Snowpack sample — Buffalo Mountain, Silverthorne, Colorado, USA (1/25/25, 10:11 AM MST)
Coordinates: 39.6222, -106.1139
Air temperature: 22 °F
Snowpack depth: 110 cm
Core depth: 10 cm
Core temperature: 46.4 °F
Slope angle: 12°, slope face: 102°
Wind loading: high
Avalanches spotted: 0
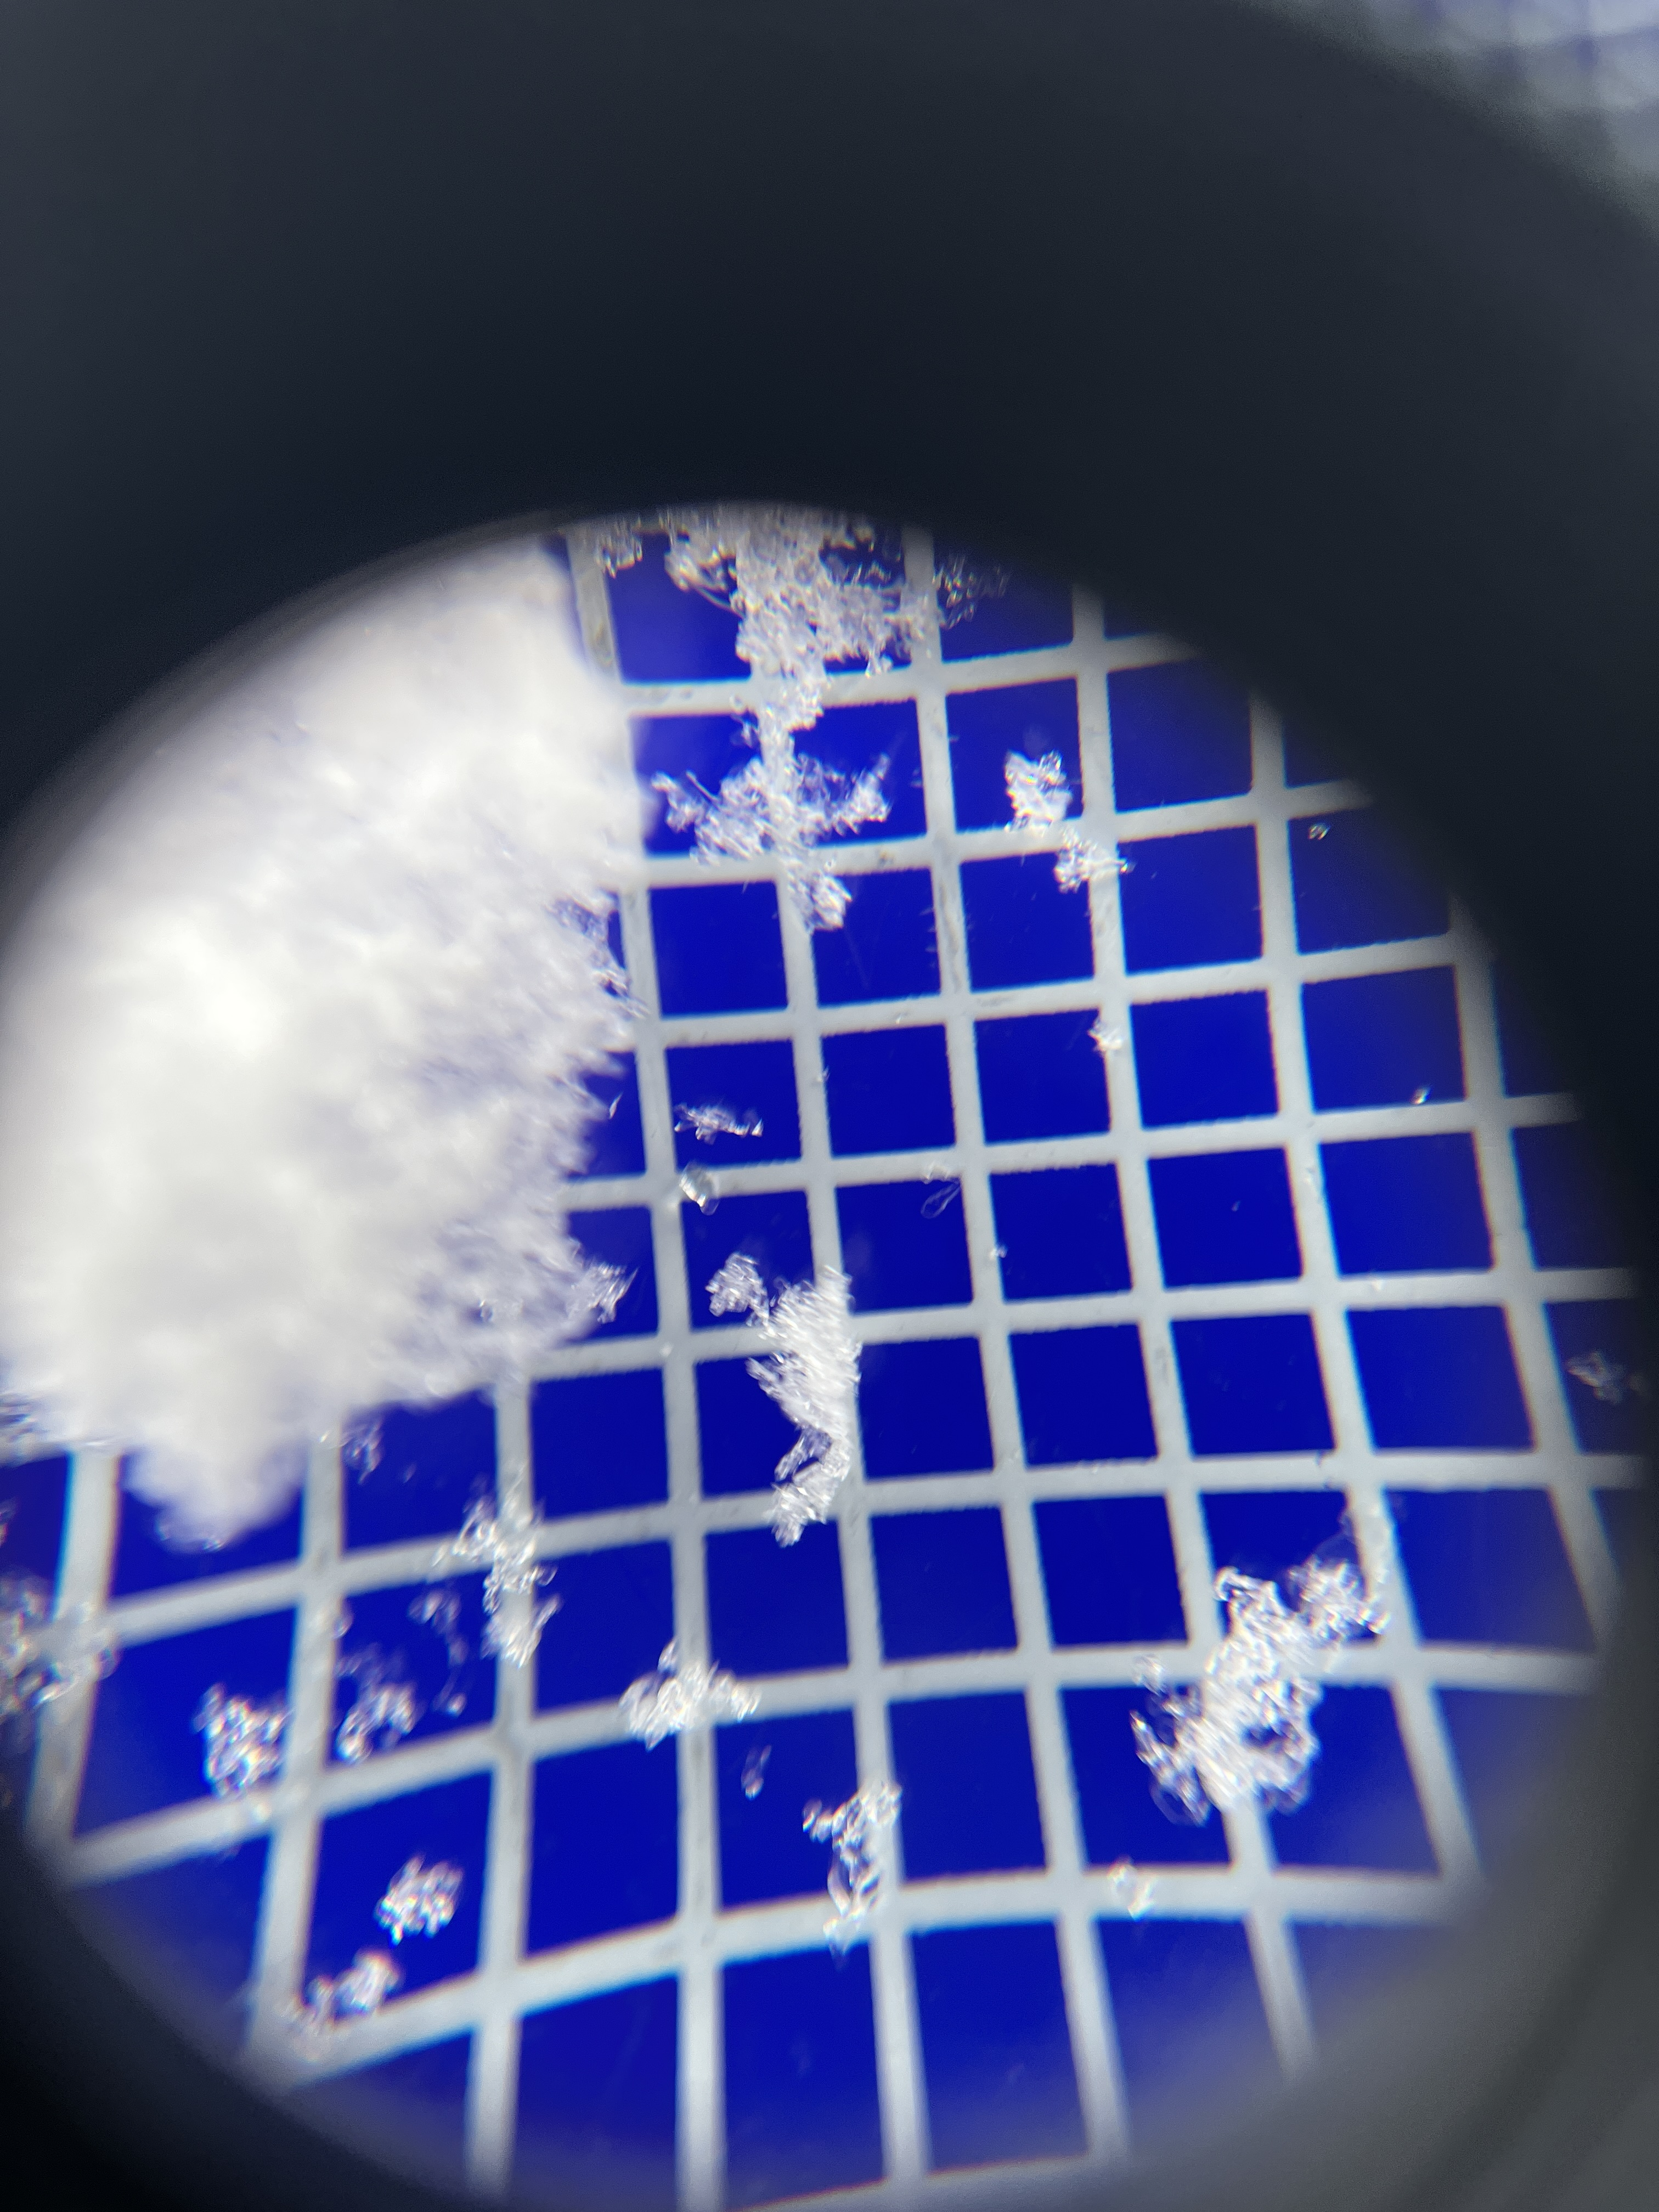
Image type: magnified_profile
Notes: No avalanches nearby, collected on the outskirts of a fire break 15 meters from the treeline, on way to Buffalo and Red Mountain